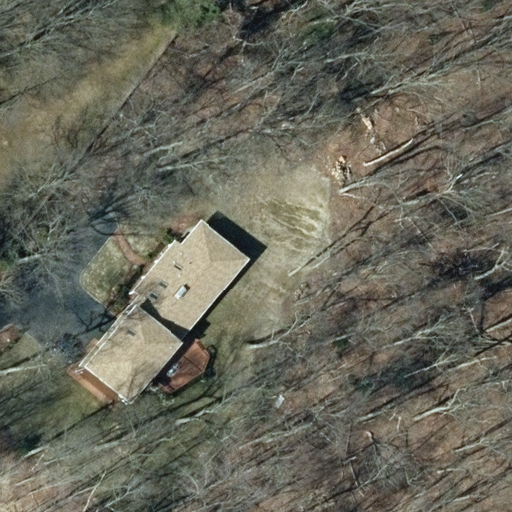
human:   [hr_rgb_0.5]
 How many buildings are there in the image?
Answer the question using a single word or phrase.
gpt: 1

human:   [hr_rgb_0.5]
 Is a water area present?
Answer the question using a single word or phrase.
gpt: no

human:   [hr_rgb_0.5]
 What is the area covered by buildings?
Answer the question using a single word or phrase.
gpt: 537m2

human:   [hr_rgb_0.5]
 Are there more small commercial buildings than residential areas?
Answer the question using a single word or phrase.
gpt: no

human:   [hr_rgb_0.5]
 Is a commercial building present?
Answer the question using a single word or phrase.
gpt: no

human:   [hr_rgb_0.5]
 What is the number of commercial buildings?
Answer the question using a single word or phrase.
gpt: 0

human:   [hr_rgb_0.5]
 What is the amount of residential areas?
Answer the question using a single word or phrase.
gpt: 1

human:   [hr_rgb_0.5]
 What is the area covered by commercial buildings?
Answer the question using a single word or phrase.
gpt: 0m2

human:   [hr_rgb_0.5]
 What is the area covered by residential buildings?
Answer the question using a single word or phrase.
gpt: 537m2

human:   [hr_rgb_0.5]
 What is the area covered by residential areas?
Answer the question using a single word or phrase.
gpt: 10637m2

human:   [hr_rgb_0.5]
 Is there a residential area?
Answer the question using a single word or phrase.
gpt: yes

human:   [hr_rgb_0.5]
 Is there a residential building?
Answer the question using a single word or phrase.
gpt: yes

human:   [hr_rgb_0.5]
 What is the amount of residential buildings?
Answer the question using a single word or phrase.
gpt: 1

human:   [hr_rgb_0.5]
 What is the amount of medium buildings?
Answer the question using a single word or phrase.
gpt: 0

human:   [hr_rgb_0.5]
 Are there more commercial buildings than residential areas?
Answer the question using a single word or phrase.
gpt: no

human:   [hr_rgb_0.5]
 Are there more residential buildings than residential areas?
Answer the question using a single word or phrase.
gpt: no

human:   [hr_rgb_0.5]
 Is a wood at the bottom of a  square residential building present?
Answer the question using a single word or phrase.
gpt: no

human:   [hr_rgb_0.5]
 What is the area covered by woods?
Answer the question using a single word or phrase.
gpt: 9151m2

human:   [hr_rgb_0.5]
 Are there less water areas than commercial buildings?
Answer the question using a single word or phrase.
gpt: no

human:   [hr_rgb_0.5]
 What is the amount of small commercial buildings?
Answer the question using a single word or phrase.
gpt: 0

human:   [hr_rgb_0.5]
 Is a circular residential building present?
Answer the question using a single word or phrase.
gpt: no

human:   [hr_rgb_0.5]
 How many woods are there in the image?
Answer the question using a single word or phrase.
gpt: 1

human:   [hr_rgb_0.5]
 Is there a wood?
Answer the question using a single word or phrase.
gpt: yes

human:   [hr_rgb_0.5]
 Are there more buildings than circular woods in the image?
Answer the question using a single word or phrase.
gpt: yes

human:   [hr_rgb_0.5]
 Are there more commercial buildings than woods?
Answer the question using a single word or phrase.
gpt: no

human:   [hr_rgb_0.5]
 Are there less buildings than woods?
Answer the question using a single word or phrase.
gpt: no

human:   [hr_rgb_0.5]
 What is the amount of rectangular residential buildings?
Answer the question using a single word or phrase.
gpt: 0

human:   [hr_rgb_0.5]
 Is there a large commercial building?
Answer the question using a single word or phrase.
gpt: no

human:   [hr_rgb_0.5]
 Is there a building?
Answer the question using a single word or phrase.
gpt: yes

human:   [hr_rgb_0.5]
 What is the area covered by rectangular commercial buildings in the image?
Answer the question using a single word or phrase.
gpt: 0m2

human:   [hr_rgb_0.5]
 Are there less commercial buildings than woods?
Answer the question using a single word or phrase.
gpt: yes

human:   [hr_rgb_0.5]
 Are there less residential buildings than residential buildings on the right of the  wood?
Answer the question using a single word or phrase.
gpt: no

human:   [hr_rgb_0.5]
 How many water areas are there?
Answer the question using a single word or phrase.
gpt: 0

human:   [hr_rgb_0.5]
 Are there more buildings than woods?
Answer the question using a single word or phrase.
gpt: no

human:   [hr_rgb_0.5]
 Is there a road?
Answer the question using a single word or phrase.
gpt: no

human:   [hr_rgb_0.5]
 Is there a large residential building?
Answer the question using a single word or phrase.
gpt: yes

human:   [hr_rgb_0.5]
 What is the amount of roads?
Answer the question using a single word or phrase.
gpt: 0

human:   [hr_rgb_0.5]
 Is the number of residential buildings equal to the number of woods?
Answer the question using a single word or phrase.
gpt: yes

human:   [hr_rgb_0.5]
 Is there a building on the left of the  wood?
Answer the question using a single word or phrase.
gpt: yes

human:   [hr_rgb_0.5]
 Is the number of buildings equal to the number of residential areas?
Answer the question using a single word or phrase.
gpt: yes

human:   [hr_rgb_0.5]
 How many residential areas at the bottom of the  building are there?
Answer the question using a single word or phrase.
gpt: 1

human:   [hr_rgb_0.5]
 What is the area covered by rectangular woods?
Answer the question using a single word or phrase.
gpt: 9151m2

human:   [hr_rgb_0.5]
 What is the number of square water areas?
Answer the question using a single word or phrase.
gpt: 0

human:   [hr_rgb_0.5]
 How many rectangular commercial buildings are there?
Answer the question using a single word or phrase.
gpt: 0

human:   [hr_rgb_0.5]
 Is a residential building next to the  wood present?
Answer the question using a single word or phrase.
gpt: yes

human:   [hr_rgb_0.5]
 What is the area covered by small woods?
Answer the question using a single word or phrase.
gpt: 0m2

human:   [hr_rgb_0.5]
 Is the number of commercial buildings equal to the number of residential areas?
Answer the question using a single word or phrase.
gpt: no

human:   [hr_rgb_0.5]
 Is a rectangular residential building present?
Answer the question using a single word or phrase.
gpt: no

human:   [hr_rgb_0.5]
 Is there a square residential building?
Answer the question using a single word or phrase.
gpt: no

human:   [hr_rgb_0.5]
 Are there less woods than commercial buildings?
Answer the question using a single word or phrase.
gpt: no

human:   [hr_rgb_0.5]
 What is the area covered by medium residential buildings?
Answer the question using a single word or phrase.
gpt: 0m2

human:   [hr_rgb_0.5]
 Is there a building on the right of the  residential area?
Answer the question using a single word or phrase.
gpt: yes

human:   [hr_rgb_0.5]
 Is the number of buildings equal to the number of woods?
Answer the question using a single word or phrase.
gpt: yes

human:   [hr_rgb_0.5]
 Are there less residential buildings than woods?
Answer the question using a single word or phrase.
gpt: no

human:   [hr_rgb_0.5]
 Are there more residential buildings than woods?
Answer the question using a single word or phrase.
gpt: no

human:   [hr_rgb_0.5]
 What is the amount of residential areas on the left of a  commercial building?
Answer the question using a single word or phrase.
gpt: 0

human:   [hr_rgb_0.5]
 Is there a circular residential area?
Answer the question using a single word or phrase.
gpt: no

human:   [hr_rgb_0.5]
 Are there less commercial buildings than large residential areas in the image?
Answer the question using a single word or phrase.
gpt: yes

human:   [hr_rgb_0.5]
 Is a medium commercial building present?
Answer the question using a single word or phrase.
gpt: no

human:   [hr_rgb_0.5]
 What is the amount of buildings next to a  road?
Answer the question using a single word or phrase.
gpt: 0

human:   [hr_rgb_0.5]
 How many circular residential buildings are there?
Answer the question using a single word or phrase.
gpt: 0

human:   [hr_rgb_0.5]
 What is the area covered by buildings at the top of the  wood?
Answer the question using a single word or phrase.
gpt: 0m2

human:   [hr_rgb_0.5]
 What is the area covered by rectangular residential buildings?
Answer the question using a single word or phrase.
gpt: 0m2

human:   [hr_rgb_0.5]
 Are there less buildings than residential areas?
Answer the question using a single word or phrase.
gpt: no